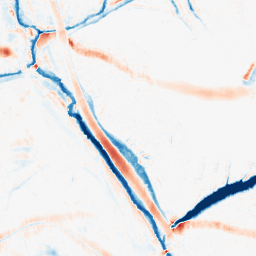
Category: morphological
Decomposition family: morphological_ellipse
Decomposition parameters: operation: average
width: 20
height: 10
Upsampling method: linear_exact
Upsampling parameters: scale: 8
Upsampling scale: 8